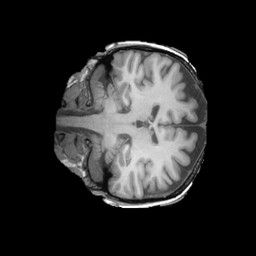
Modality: T1w
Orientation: coronal
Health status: ill
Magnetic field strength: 3 T